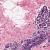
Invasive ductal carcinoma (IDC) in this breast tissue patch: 0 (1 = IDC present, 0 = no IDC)